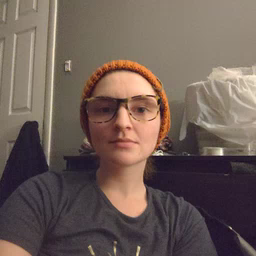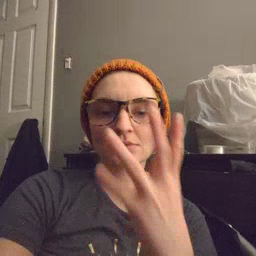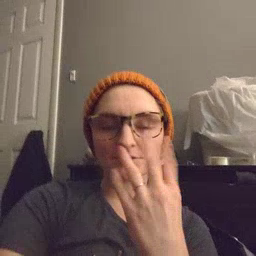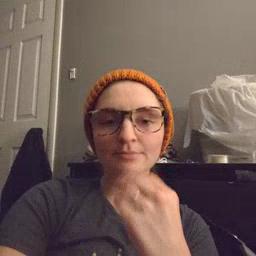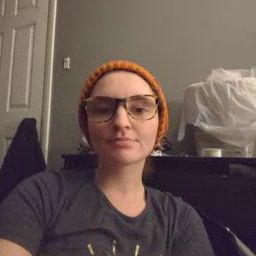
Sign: sleepy